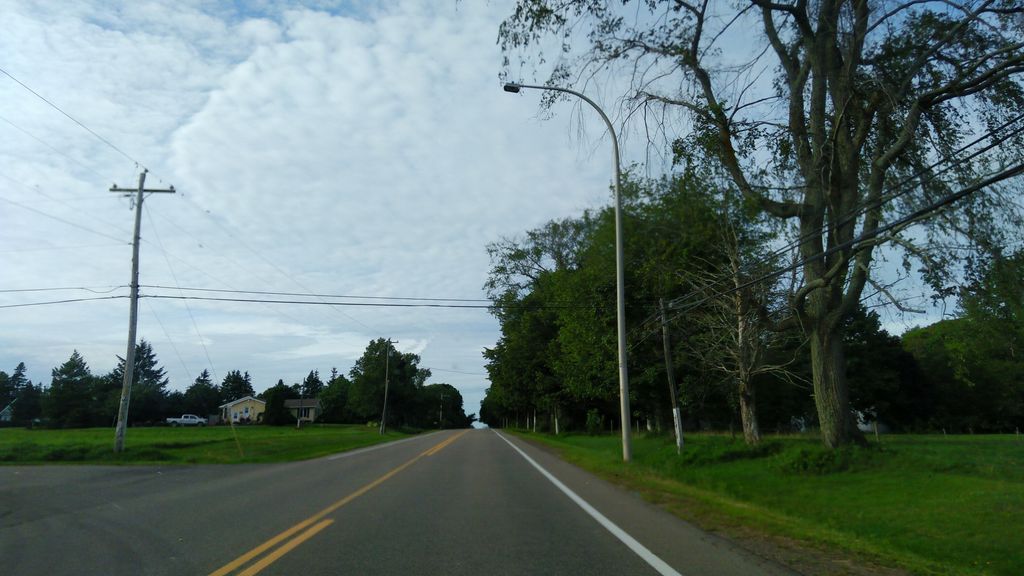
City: charlottetown